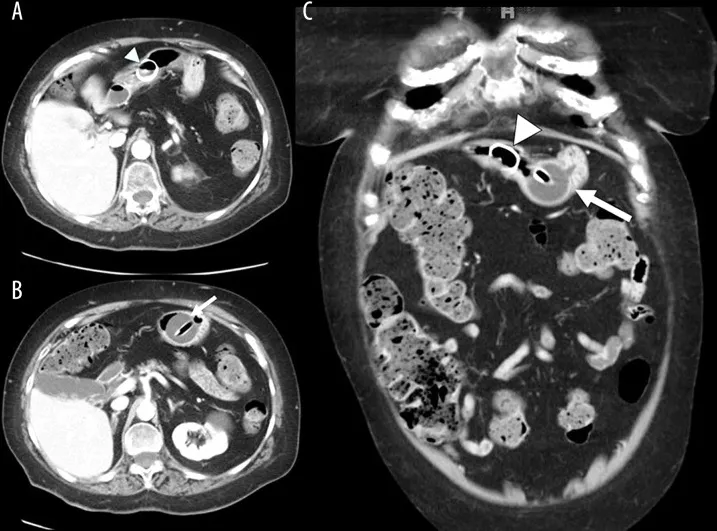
Axial and coronal CT images of the abdomen and pelvis demonstrate a round, radiodense disc in the gastric lumen (arrowhead in A and . , not connected to the balloon-retained PEG tube (long arrow in B.
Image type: radiology (ct)